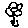
Label: flower